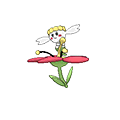
Pok\u00e9mon: flabebe